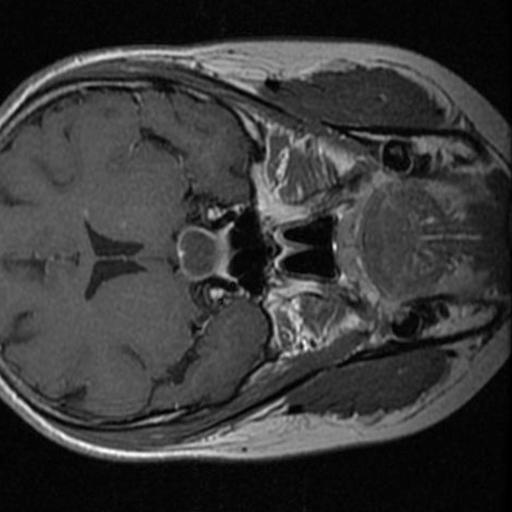
Label: brain_tumor